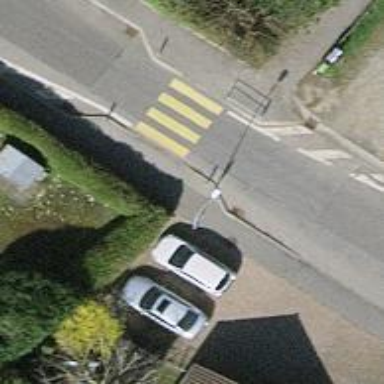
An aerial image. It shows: Uncontrolled zebra crossing on the road.